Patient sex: F
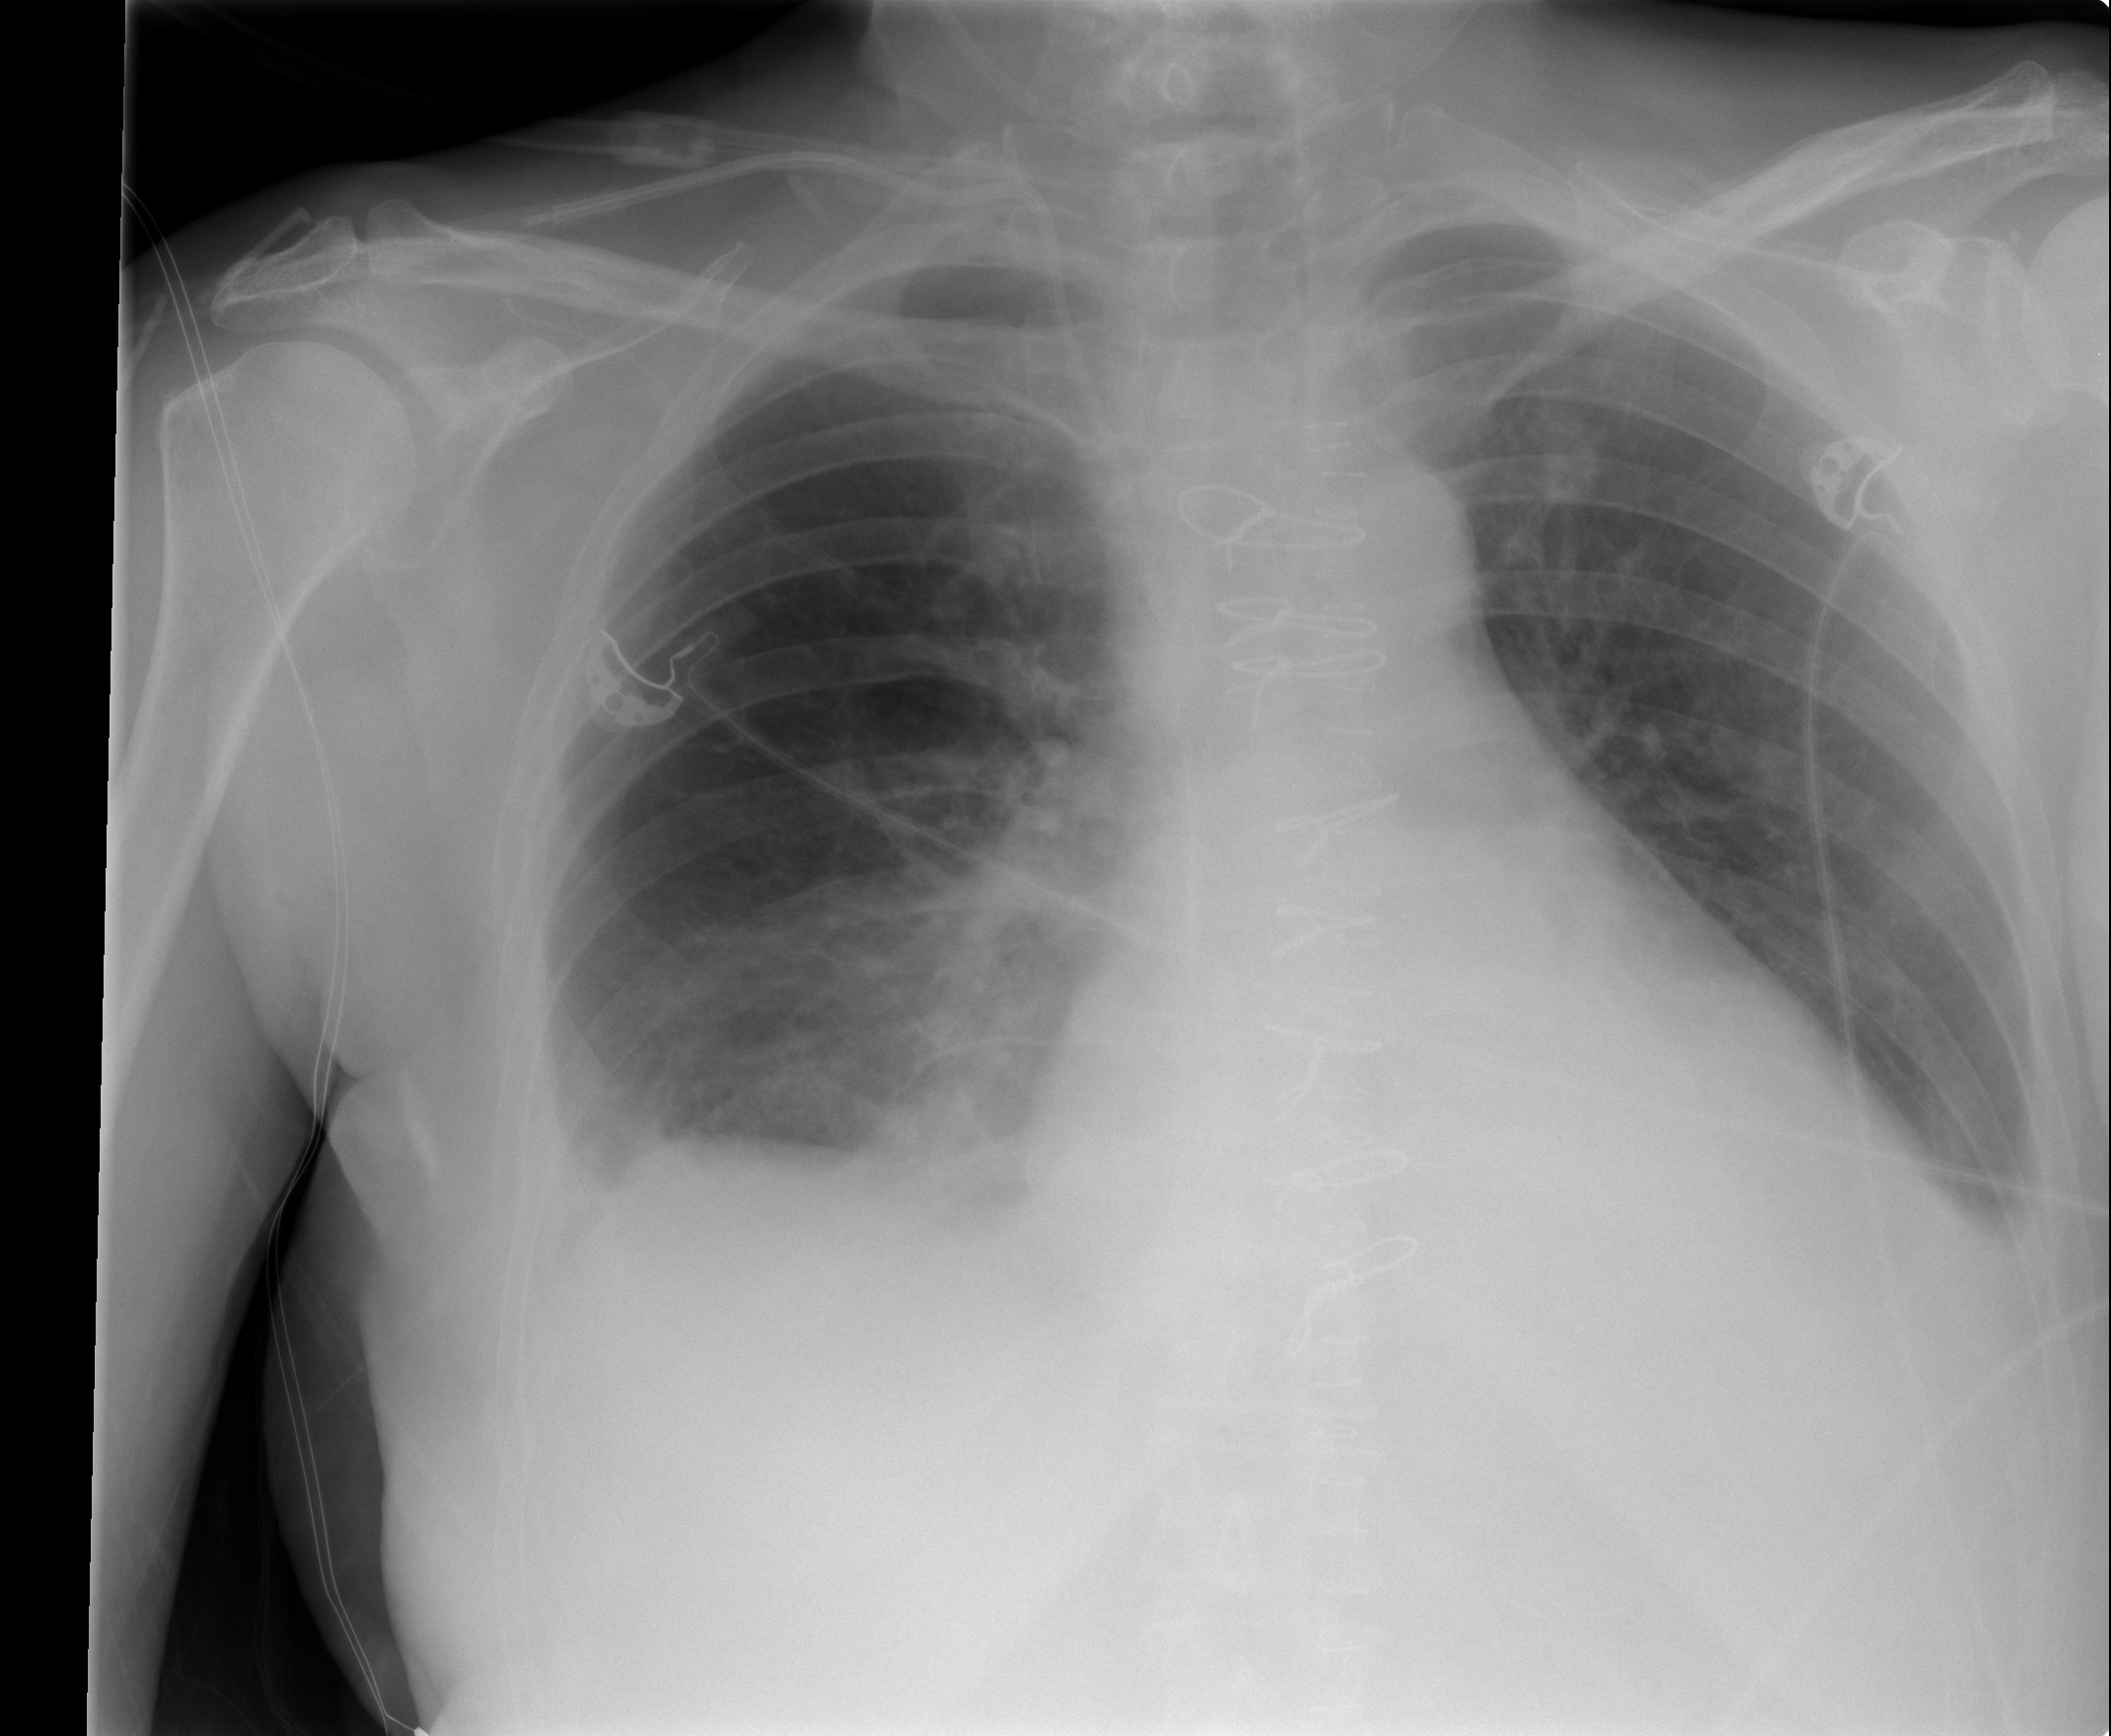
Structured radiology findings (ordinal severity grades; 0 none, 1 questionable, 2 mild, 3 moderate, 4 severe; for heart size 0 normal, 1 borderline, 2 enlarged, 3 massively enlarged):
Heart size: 2
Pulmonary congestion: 2
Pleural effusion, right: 1
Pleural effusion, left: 2
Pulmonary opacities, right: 0
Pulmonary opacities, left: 0
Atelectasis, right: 2
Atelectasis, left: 2